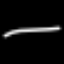
Label: line